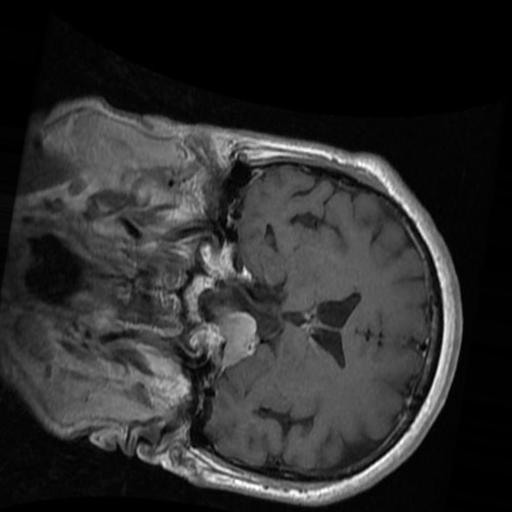
Label: brain_menin